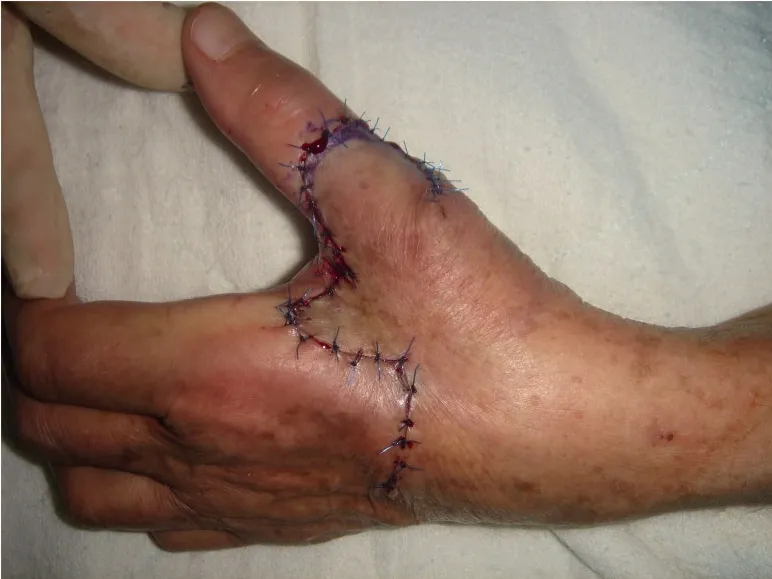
Postoperative view of reconstruction.
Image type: medical_photograph (other_medical_photograph)